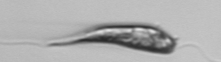
Label: Euglena